Interaction volume radius: 5 \u00c5
Interaction volume height: 35 \u00c5
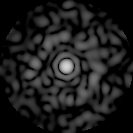
Disorder parameter: 0.8339